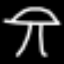
Label: mushroom